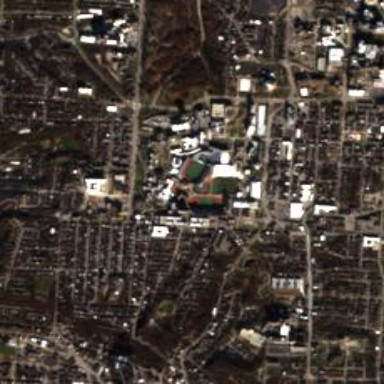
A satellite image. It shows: University.